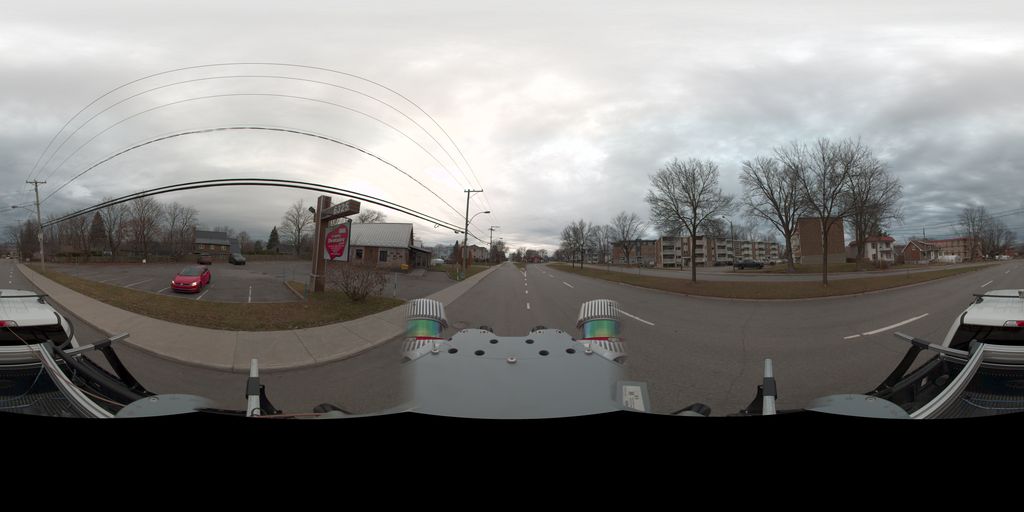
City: quebec_city